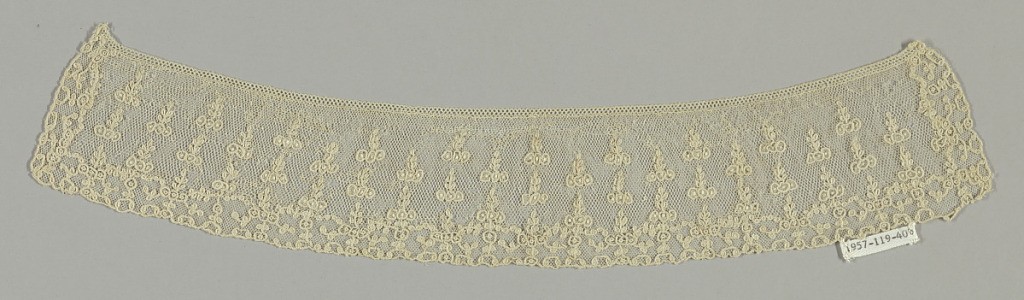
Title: Edge lace
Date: late 18th century
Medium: linen Technique: needle lace (hexagonal ground)
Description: Commonly called "Point d'Alencon"